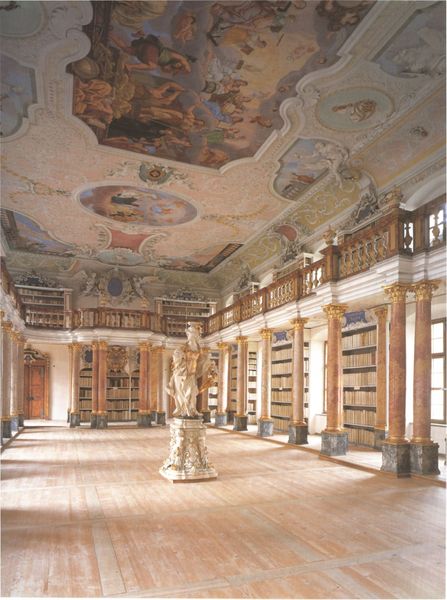
Titel: Bibliothek des Klosters Ottobeuren
Künstler: Johann Baptist Zimmermann
Standort: Ottobeuren, Klosterkirche (EU - D - Bayern)
Schlagwörter: regal, bücher